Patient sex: F
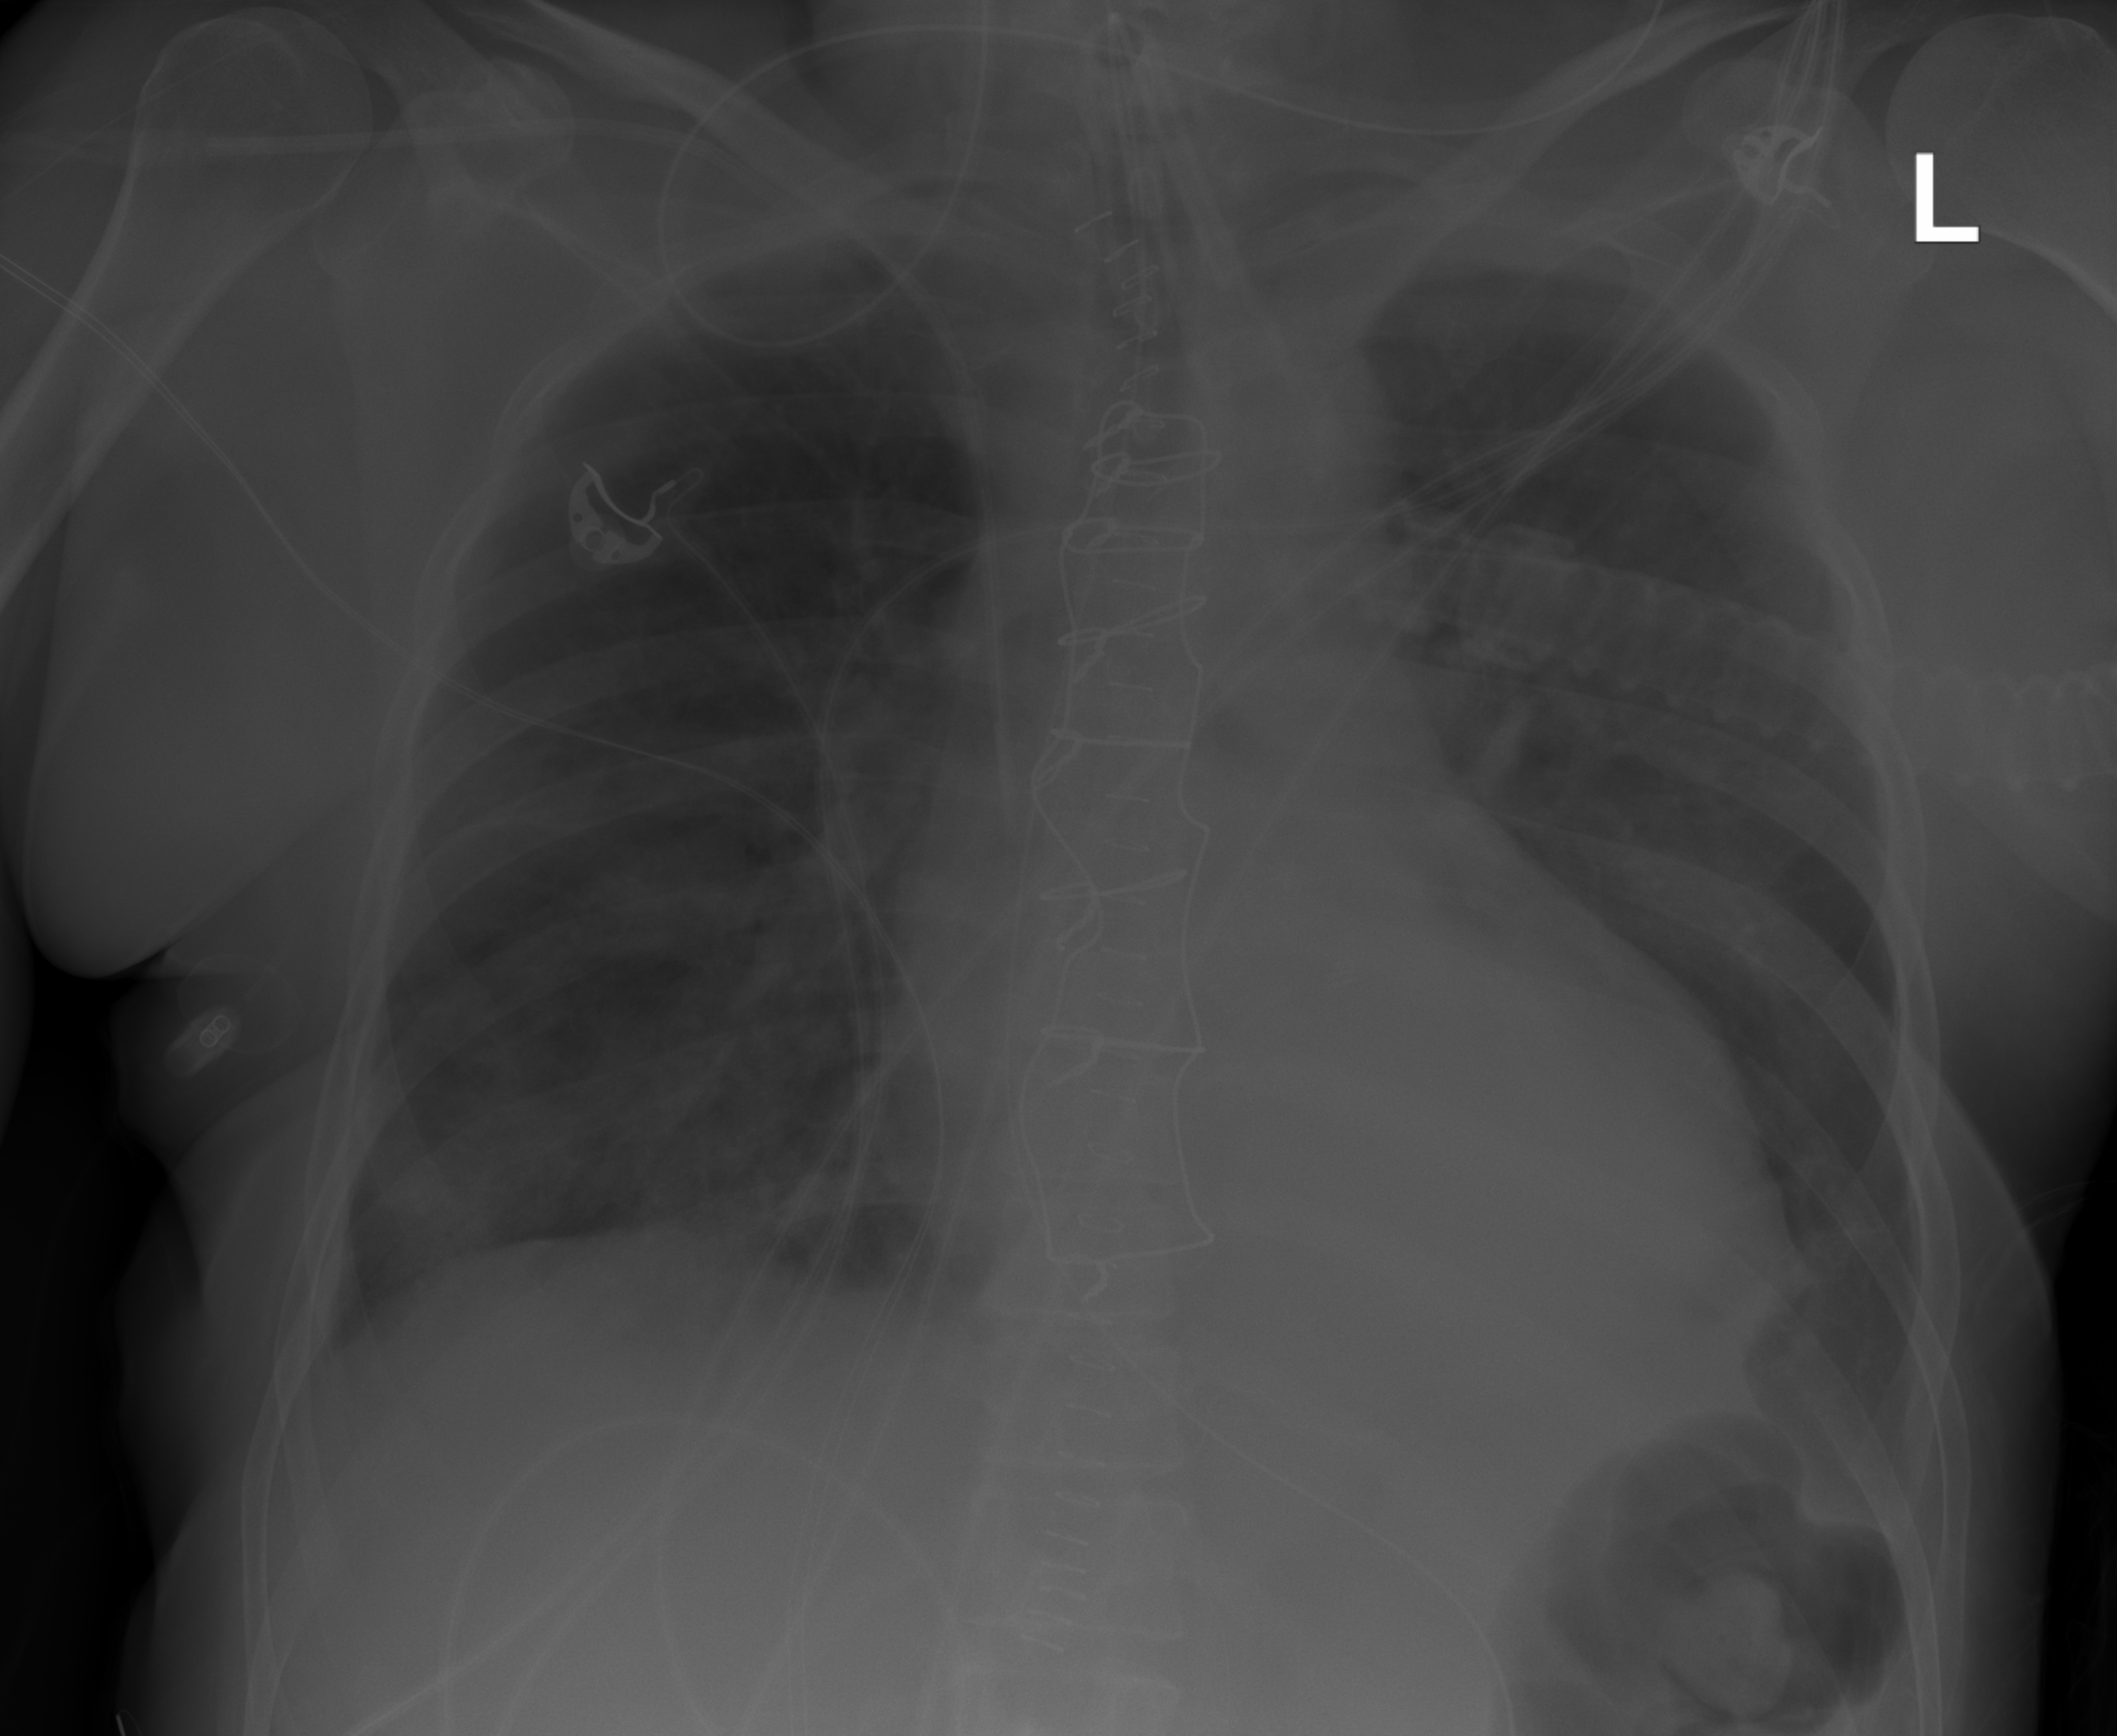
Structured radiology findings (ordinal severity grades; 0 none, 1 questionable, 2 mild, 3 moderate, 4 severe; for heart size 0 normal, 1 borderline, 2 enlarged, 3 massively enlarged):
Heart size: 2
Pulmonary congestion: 2
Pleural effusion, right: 0
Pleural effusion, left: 2
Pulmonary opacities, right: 2
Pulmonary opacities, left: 0
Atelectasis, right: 0
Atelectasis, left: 1